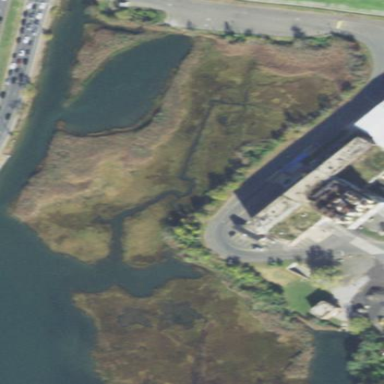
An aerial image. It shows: Wetland area characterized by wet meadow.